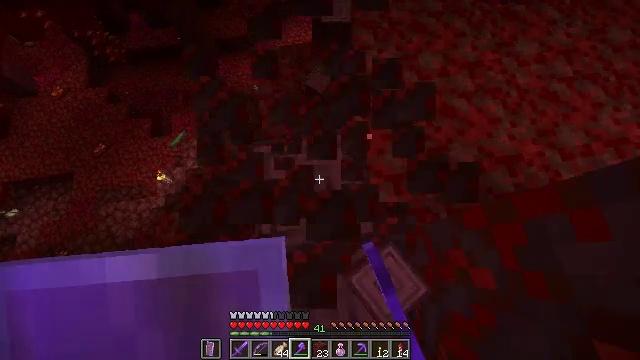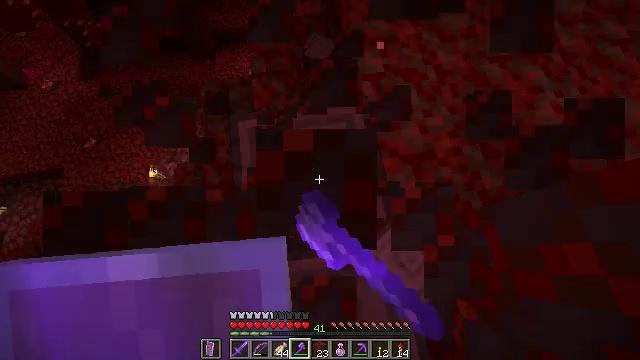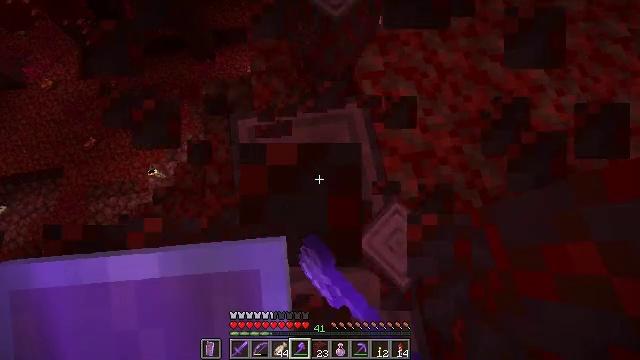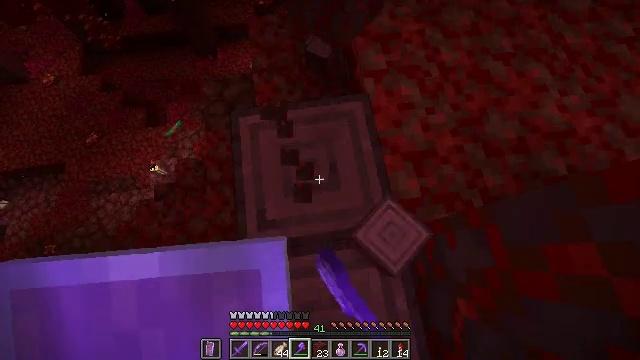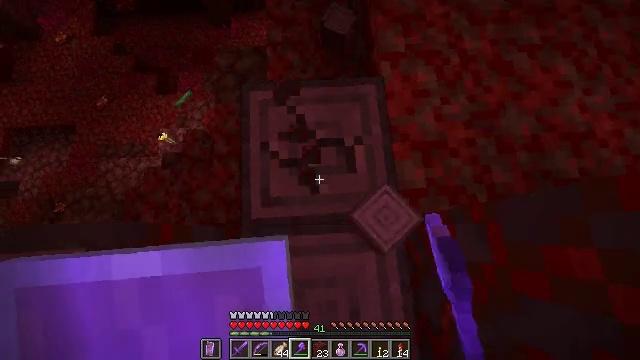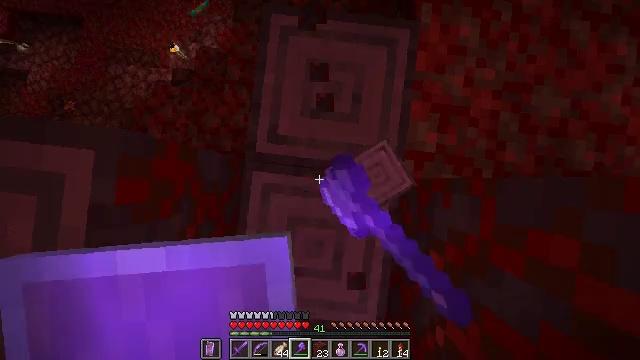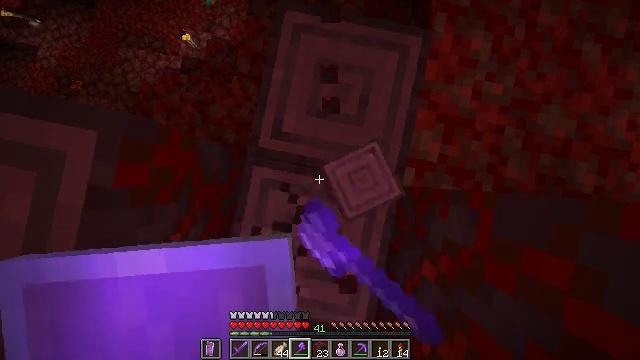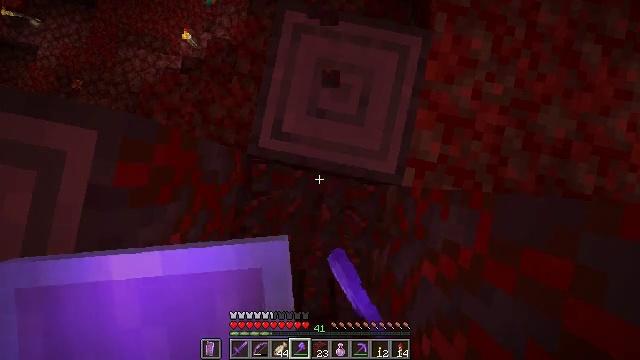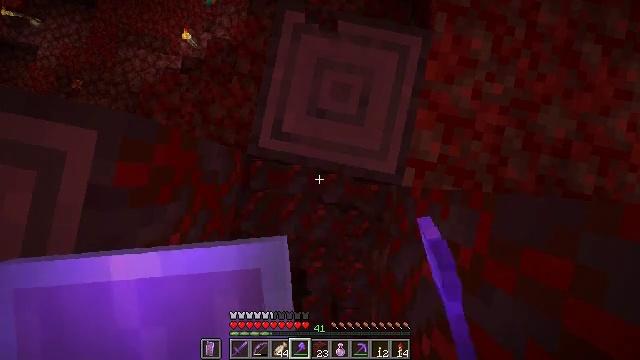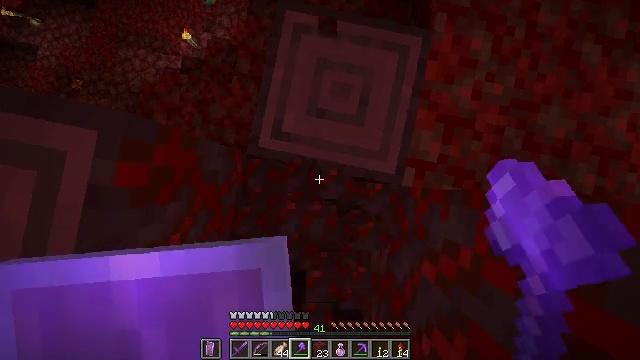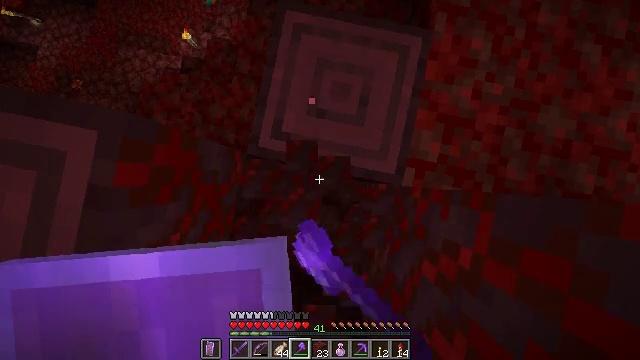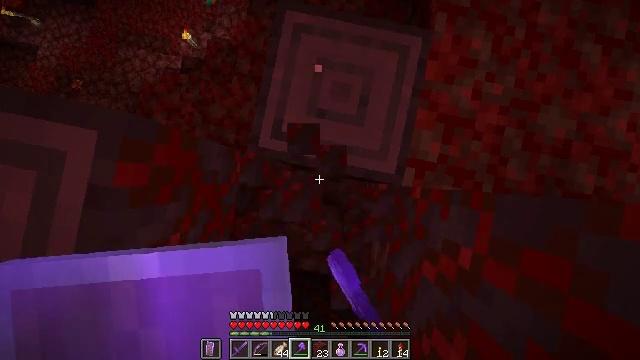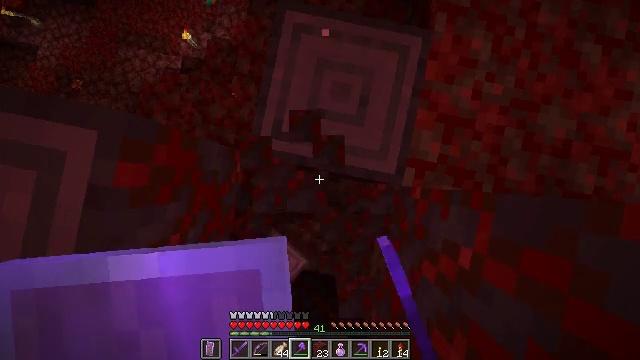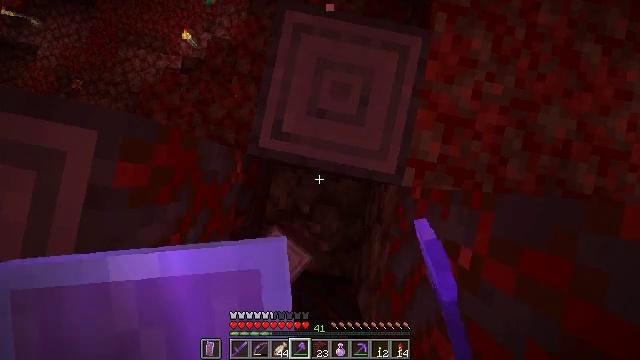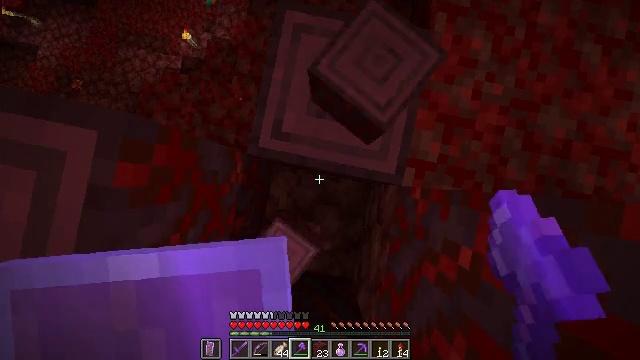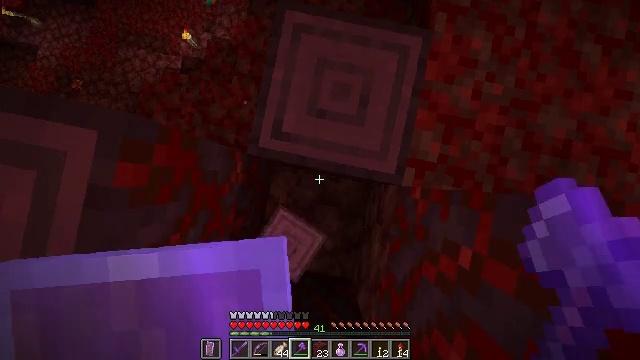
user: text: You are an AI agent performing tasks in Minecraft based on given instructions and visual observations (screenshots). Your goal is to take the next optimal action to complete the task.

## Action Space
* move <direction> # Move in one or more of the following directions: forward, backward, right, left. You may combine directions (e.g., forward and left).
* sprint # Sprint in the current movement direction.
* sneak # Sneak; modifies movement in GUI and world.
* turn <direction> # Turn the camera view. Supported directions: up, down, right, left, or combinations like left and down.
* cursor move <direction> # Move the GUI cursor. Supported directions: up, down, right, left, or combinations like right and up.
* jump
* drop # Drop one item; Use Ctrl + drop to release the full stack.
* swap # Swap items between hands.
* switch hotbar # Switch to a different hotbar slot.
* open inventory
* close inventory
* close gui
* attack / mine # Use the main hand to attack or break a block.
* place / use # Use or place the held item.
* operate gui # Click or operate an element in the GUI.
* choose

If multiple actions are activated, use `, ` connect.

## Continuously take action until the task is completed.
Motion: motion action
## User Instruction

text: Harvest crimson stem blocks.
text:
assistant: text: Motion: attack / mine
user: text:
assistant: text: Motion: attack / mine
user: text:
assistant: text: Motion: attack / mine
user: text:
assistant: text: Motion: turn left and down, attack / mine
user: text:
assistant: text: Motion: turn left and down, attack / mine
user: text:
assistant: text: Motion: turn left and down, attack / mine
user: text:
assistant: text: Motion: attack / mine
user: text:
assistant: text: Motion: attack / mine
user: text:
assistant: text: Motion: attack / mine
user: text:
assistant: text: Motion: attack / mine
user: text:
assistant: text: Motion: attack / mine
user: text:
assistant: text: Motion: no_op
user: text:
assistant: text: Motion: no_op
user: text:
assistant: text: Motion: no_op
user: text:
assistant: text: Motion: no_op
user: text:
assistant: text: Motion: no_op
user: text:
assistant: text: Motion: no_op
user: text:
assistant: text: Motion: no_op
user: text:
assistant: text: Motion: turn right and up
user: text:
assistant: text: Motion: turn right and up
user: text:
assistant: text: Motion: no_op
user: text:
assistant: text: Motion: attack / mine
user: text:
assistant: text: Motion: attack / mine
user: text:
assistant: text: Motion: attack / mine
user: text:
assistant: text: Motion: attack / mine
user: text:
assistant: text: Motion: attack / mine
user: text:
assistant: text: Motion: attack / mine
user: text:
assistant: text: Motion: attack / mine
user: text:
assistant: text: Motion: turn left
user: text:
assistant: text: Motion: turn left